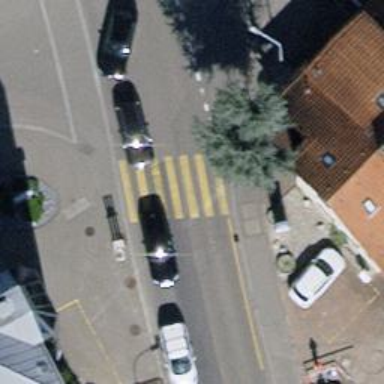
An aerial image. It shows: Marked crossing on footway.